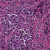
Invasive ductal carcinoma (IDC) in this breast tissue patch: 1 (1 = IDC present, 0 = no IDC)